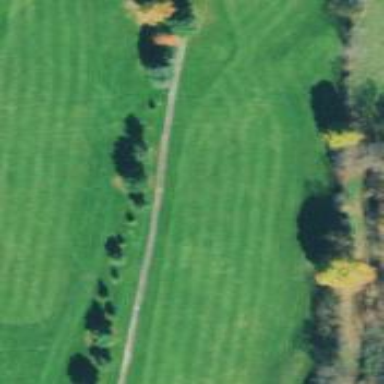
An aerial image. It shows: Golf hole.